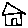
Label: house